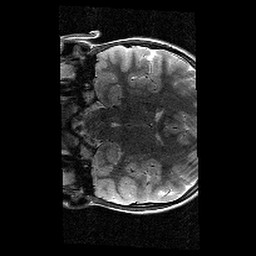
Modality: T2w
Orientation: coronal
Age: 12
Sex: female
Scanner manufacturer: siemens
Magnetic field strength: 3 T
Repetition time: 9.23 s
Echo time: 0.067 s